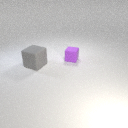
small purple rubber cube behind large gray rubber cube